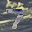
Label: 7